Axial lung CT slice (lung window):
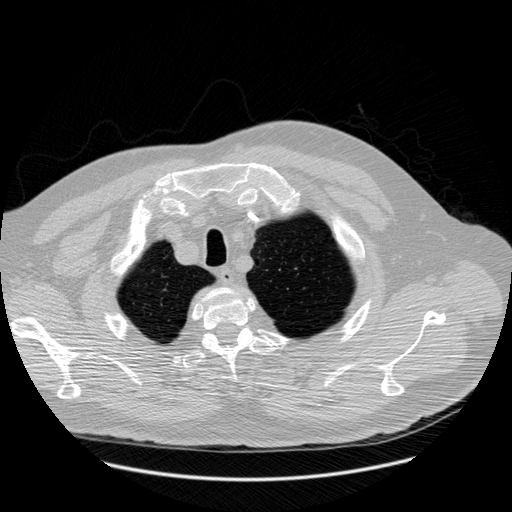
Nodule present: no